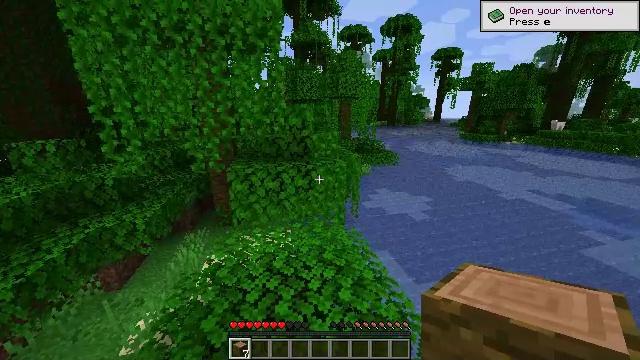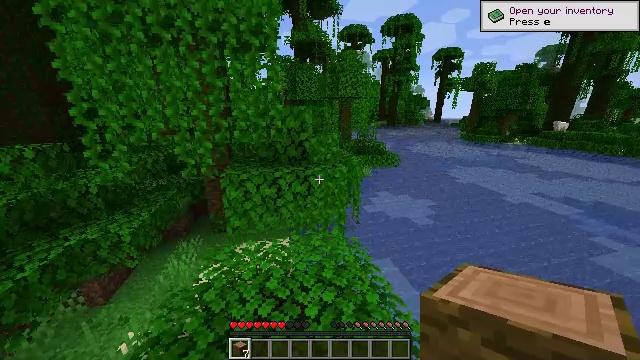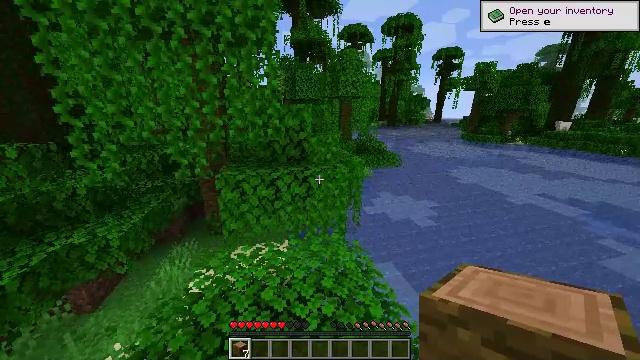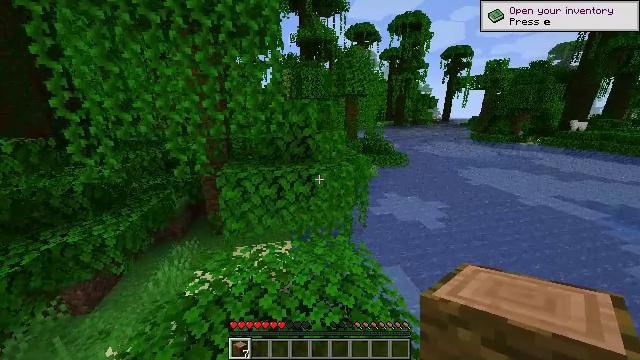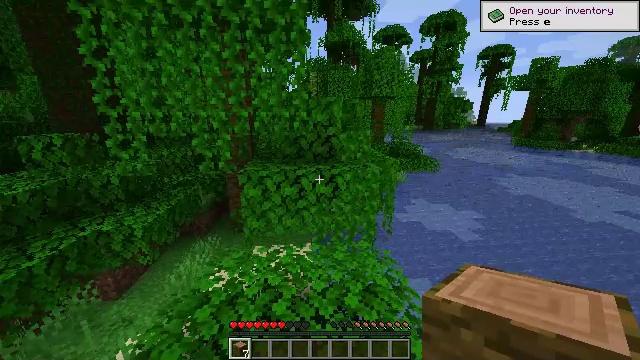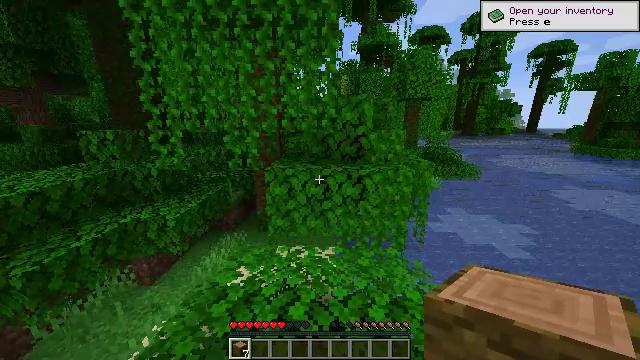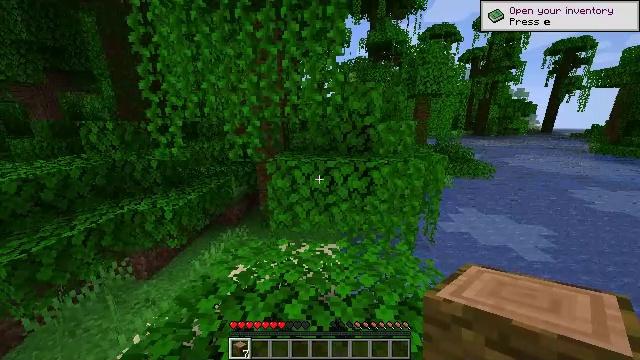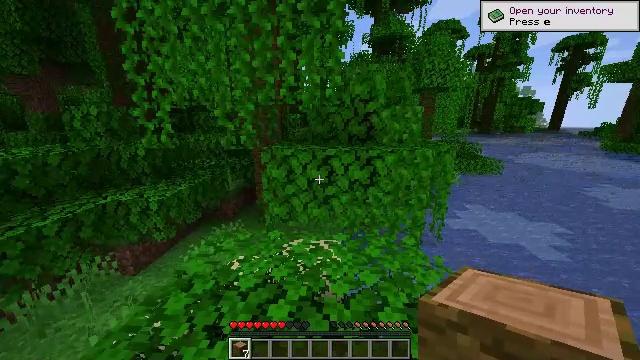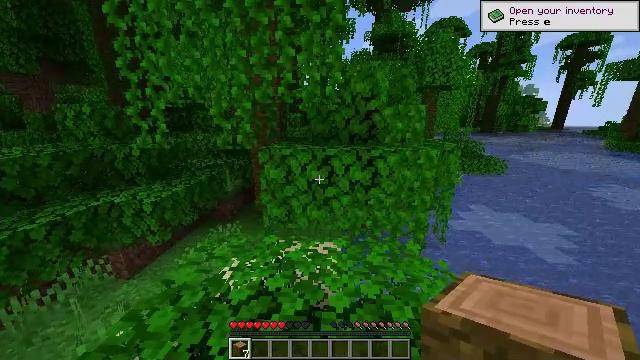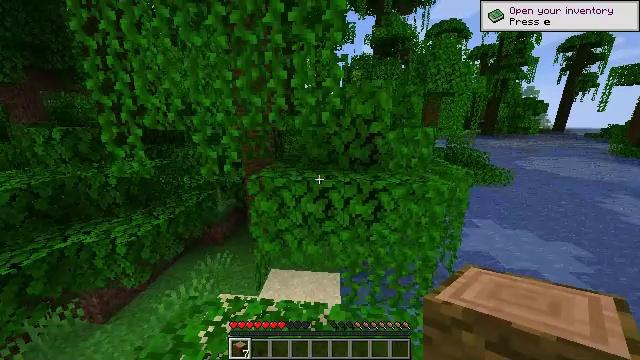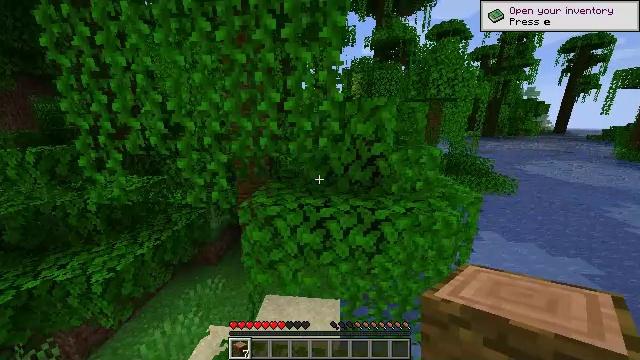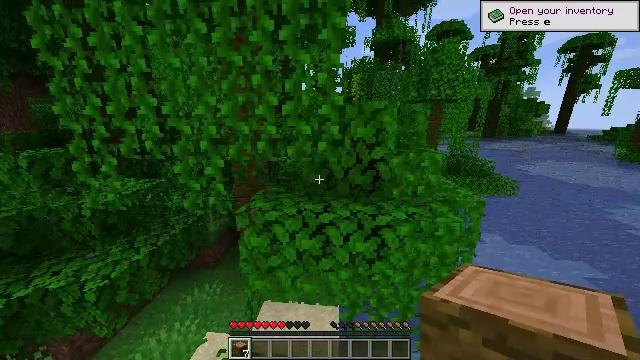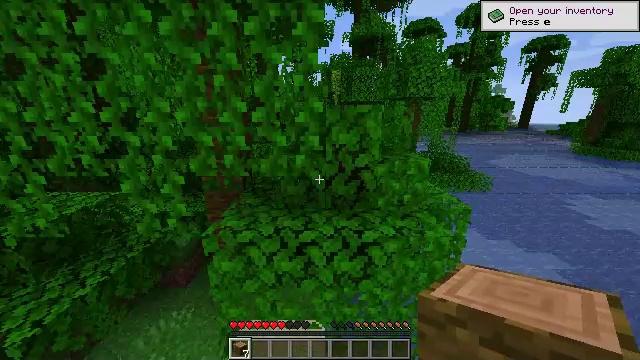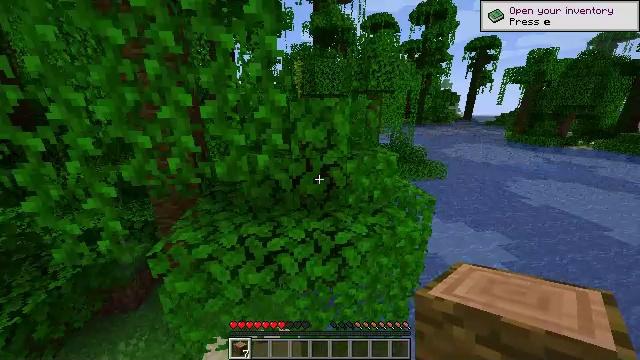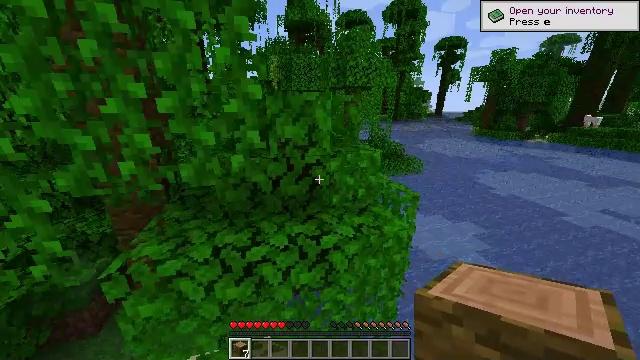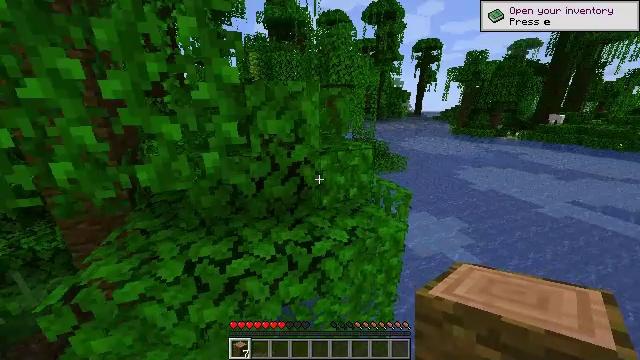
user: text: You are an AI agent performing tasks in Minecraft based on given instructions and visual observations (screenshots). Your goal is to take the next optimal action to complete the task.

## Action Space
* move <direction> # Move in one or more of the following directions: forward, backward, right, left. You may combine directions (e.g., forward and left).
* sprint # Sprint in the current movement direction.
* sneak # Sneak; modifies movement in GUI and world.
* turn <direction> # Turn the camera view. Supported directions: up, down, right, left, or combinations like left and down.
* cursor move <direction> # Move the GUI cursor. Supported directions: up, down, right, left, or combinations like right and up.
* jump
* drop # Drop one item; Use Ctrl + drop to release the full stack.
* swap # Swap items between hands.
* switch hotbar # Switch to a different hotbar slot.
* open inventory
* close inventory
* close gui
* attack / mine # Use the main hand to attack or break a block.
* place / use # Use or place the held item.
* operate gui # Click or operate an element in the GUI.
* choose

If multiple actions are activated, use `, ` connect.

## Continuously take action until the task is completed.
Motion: motion action
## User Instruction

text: Harvest bamboo from the farm.
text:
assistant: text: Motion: move forward, jump
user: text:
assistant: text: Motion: move forward, jump
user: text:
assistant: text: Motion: move forward, turn left, jump
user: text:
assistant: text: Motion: move forward, turn left and up, jump
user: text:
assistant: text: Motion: move forward, turn left and up, jump
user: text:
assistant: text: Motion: move forward, sprint, turn left, jump
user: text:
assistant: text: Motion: move forward, sprint, jump
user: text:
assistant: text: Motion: move forward, sprint, jump
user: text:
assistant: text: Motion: move forward, sprint, jump
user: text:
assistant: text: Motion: move forward, jump
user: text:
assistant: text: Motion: move forward, jump
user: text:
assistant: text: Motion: move forward, turn right and down, jump
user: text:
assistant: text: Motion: move forward, turn right and down, jump
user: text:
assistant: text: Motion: move forward, turn right, jump
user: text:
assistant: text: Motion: move forward, turn right, jump
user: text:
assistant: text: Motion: move forward, turn right, jump
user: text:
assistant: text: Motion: move forward, jump
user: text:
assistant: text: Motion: move forward, jump
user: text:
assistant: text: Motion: move forward, sprint, jump
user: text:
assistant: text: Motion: move forward, sprint, jump
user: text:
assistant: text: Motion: move forward, sprint, turn right, jump
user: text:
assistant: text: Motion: move forward, turn right, jump
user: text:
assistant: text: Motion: move forward, turn right, jump
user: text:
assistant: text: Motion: move forward, turn right, jump
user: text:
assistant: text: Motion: move forward, turn right, jump
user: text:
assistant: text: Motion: move forward, turn right, jump
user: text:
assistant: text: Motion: move forward, turn right, jump
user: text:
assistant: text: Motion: move forward, jump
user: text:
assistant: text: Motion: move forward, jump
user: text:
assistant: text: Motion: move forward, jump